Question: I need to run a r script stored in a folder from my asp.net application and show the output of that r script in the web page.
below is the code of my Default.aspx.cs file
'''
using RDotNet;
using System;
using System.Collections.Generic;
using System.IO;
using System.Linq;
using System.Web;
using System.Web.UI;
using System.Web.UI.WebControls;
public partial class _Default : System.Web.UI.Page
{
protected void Page_Load(object sender, EventArgs e)
{
}
private static double EvaluateExpression(REngine engine, string expression)
{
var expressionVector = engine.CreateCharacterVector(new[] { expression });
engine.SetSymbol("expr", expressionVector);
// WRONG -- Need to parse to expression before evaluation
//var result = engine.Evaluate("eval(expr)");
// RIGHT way to do this!!!
var result = engine.Evaluate("eval(parse(text=expr))");
var ret = result.AsNumeric().First();
return ret;
}
public static void SetupPath(string Rversion = "R-3.2.1")
{
var oldPath = System.Environment.GetEnvironmentVariable("PATH");
var rPath = System.Environment.Is64BitProcess ?
string.Format(@"C:\Program Files\R\{0}ind", Rversion) :
string.Format(@"C:\Program Files\R\{0}in\i386", Rversion);
if (!Directory.Exists(rPath))
throw new DirectoryNotFoundException(
string.Format(" R.dll not found in : {0}", rPath));
var newPath = string.Format("{0}{1}{2}", rPath,
System.IO.Path.PathSeparator, oldPath);
System.Environment.SetEnvironmentVariable("PATH", newPath);
}
protected void Button1_Click(object sender, EventArgs e)
{
SetupPath();
REngine.SetEnvironmentVariables();
REngine engine = REngine.GetInstance();
// REngine requires explicit initialization.
// You can set some parameters.
engine.Initialize();
string path = Server.MapPath("~/R Script/rscript.r");
engine.Evaluate("source('" + path + "')");
Label1.Text = EvaluateExpression(engine, "C").ToString();
}
}
'''
The rscript.R Script file has the below simple coding
'''
C<-sum(1,2,3,4)
'''
The operation is such a way that I have a button and when i click the button, the r script in the folder needs to be executed and the result value needs to get displayed in the Label I have in my web page. I have the file rscript.r in the web applications folder and its getting pulled correctly.
When I click on the button the code gets executed and my web application is throwing an error
> Attempted to read or write protected memory. This is often an
indication that other memory is corrupt.

I tried to google out but that was not helpful. Is there a way to execute the r file directly from asp.net web application and get the output of the executed file.
Can anyone help me out?
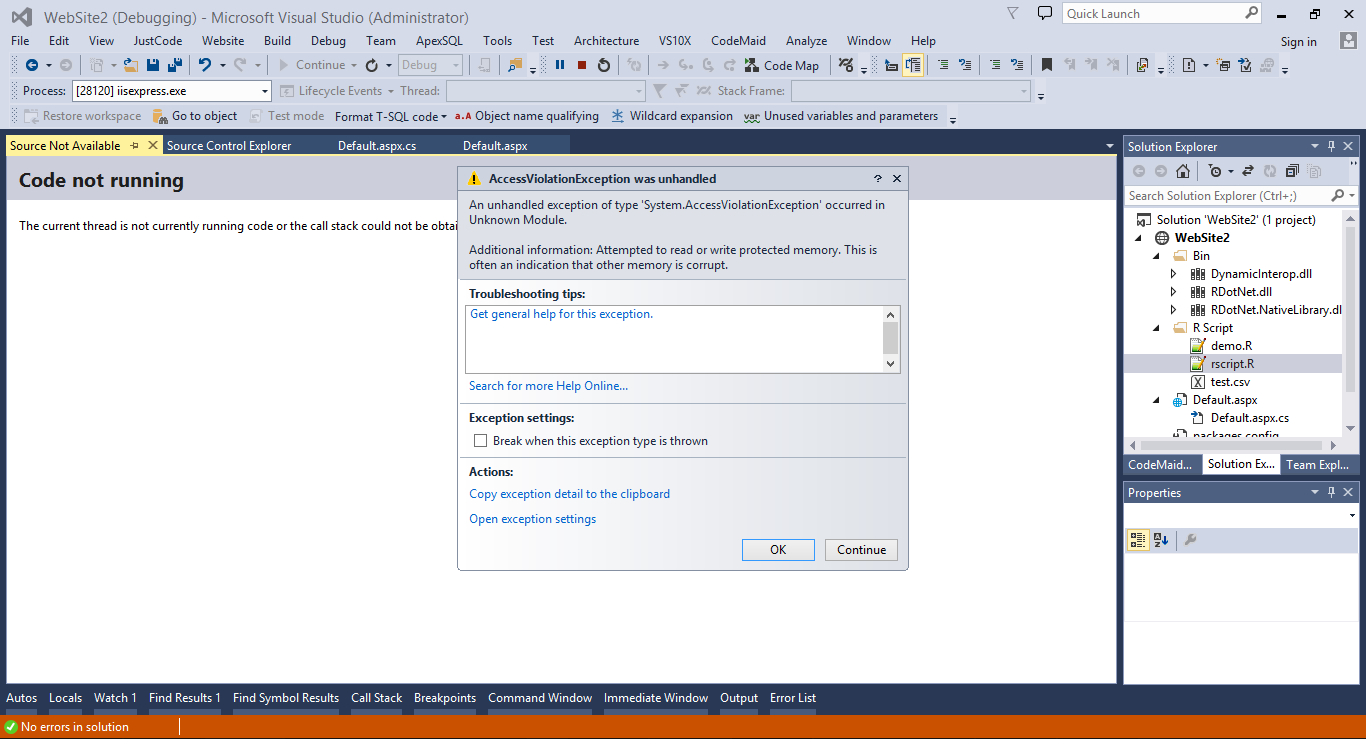
Answer: I used the RScriptRunner and my solution got fixed. I created a class file for RScriptRunner and called that function in my button click event.
RScriptRunner can execute the r script using the rscript.exe in the commandline mode.
However I am not able to get the output result from the r code.